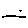
Label: line